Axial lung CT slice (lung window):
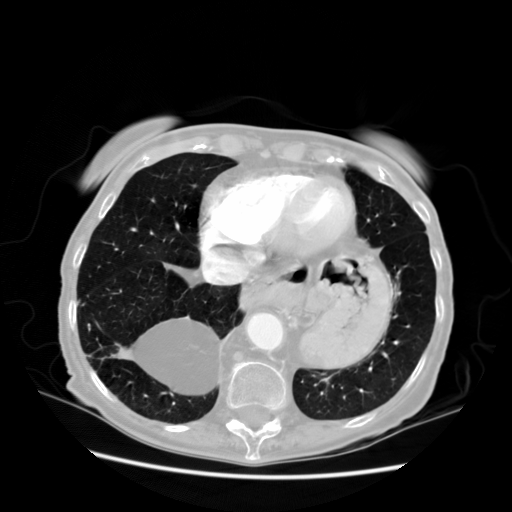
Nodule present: no